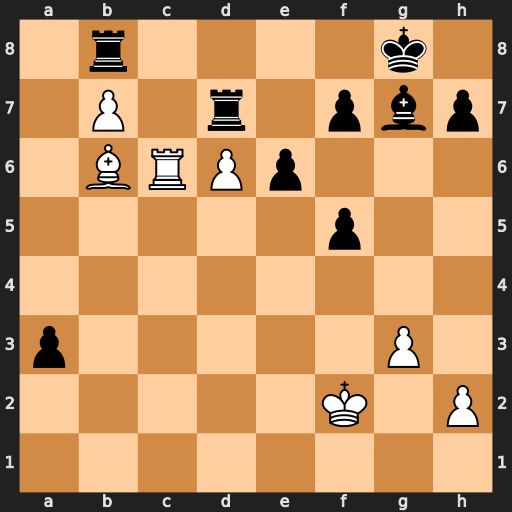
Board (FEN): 1r4k1/1P1r1pbp/1BRPp3/5p2/8/p5P1/5K1P/8
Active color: w
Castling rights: -
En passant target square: -
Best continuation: Rc8+ Bf8 Rxb8 Rxb7 Rxb7